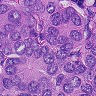
Metastatic tissue present: yes